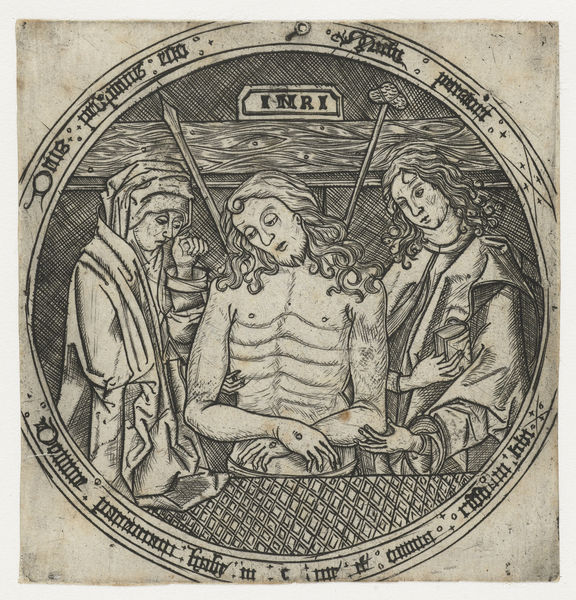
Titel: Man van Smarten tussen Maria en Johannes de Evangelist
Künstler: Israhel van Meckenem
Standort: Amsterdam
Institution: Rijksmuseum
Schlagwörter: religious, women, woman, wooden, sad, man, mother, etching, cross, virgin, jesus, engraving, circle, christ, long hair, stamp, deposition, hurt, suffering, blood, spear, crying, lamentation, inri, disciples, upset, crist, shirtless, rond, wooden cross